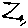
Label: zigzag